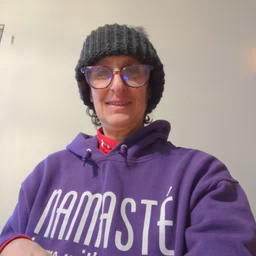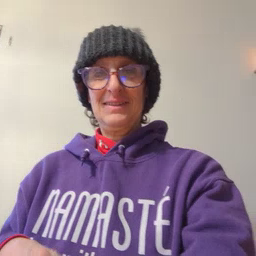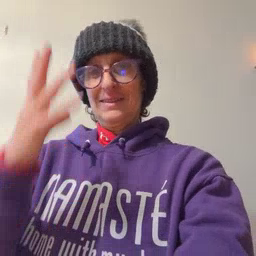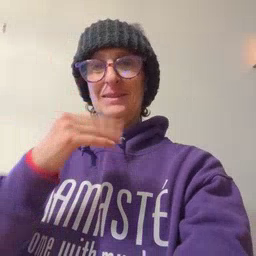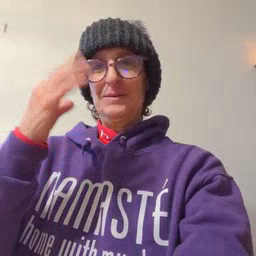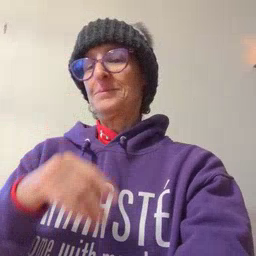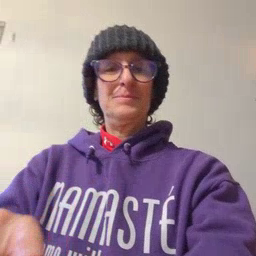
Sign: sleepy